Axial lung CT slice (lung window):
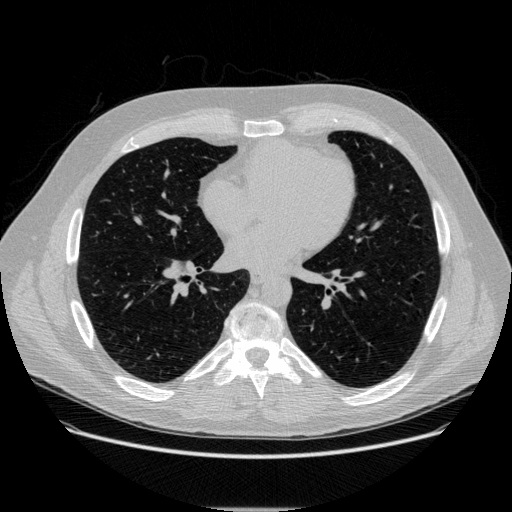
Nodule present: no